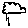
Label: cloud